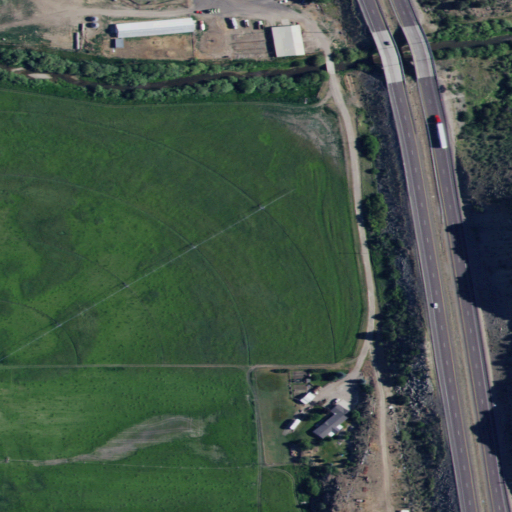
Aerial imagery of valley in Idaho named Marsh Valley containing cultivated crops, medium intensity development, shrub, low intensity development, woody wetlands, high intensity development, and open development